Interaction volume radius: 10 \u00c5
Interaction volume height: 25 \u00c5
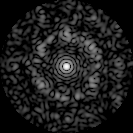
Disorder parameter: 0.7678